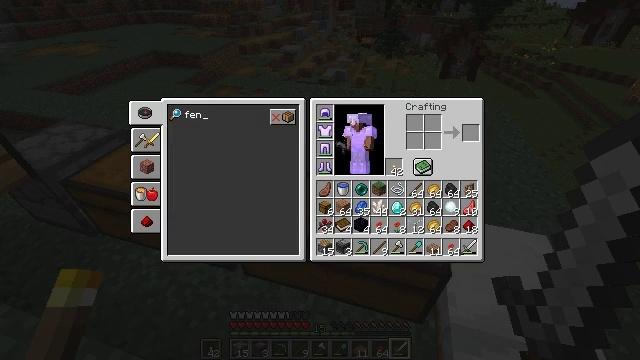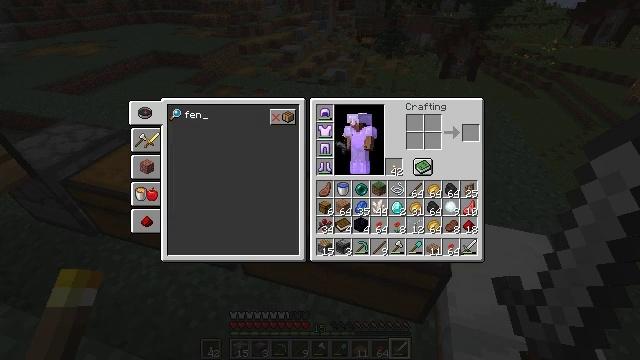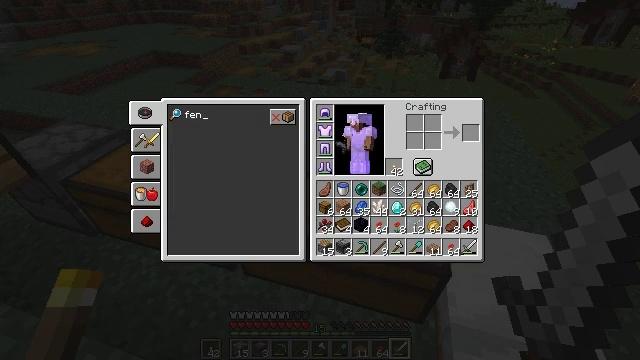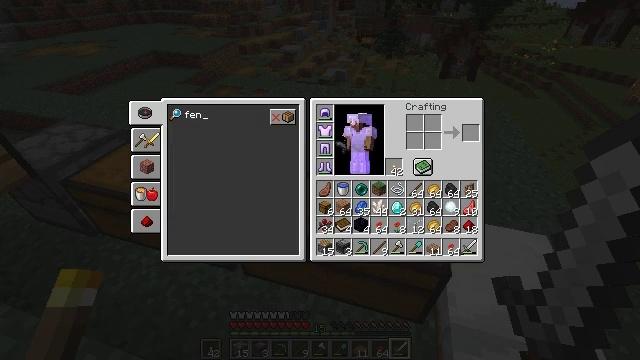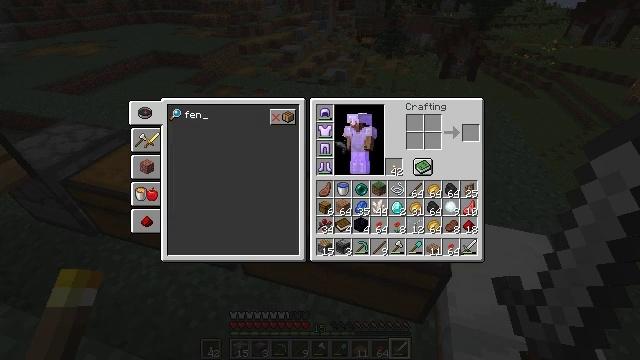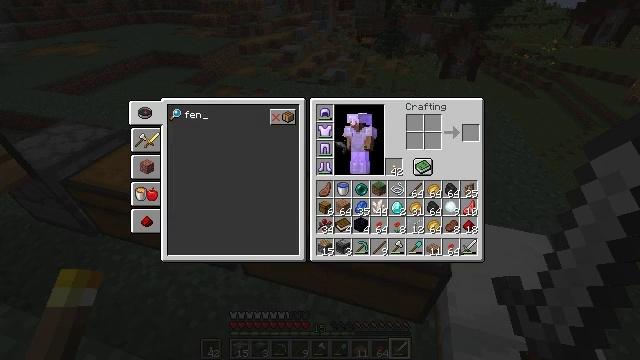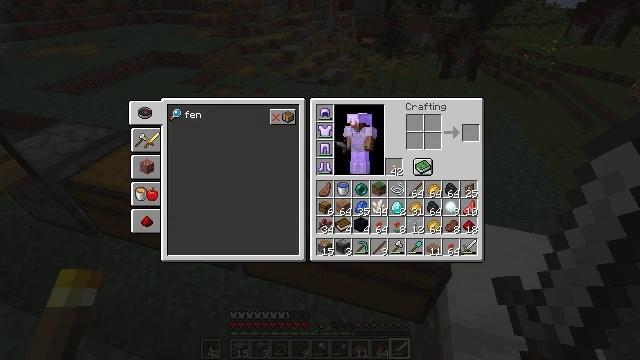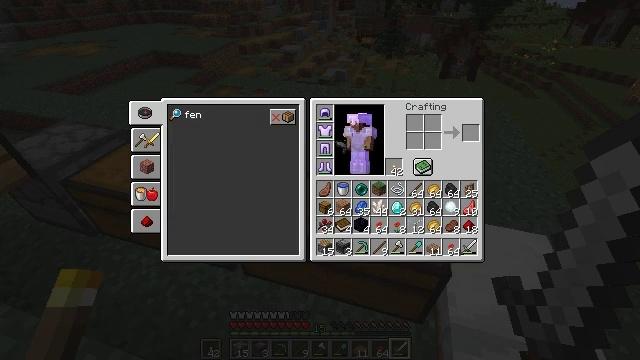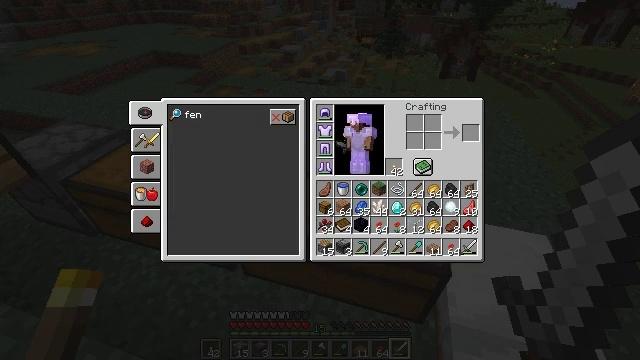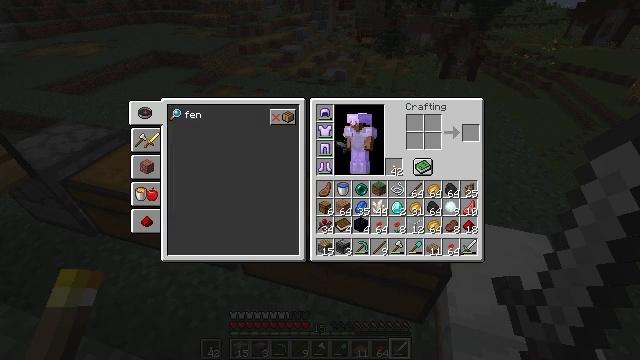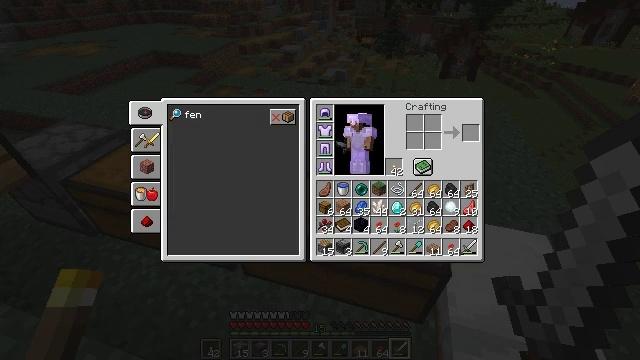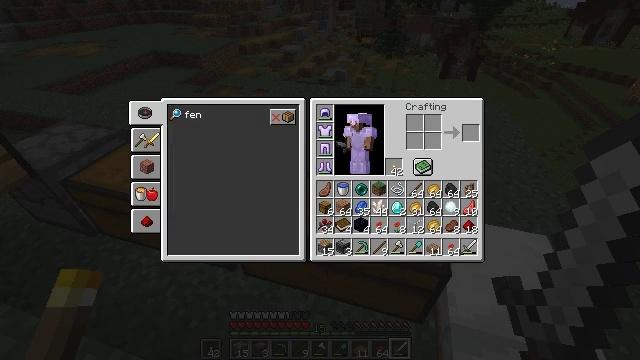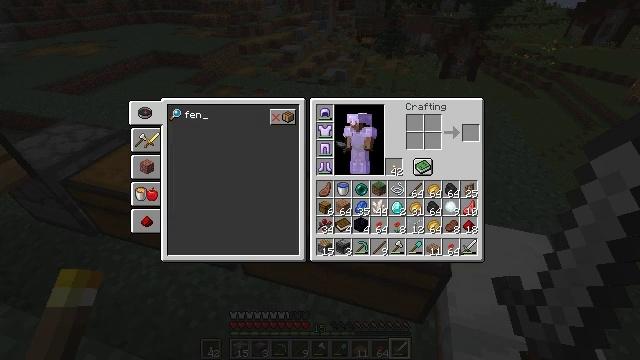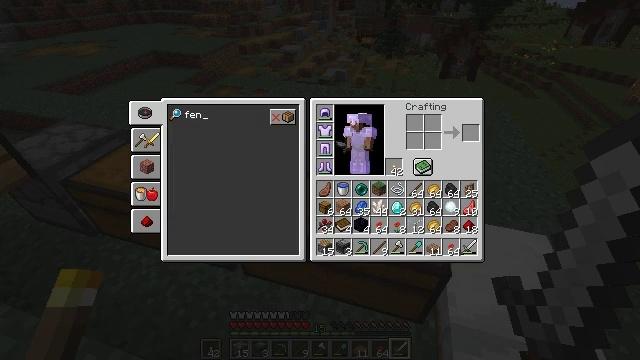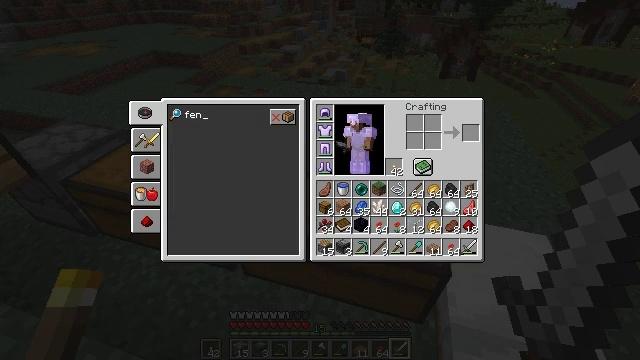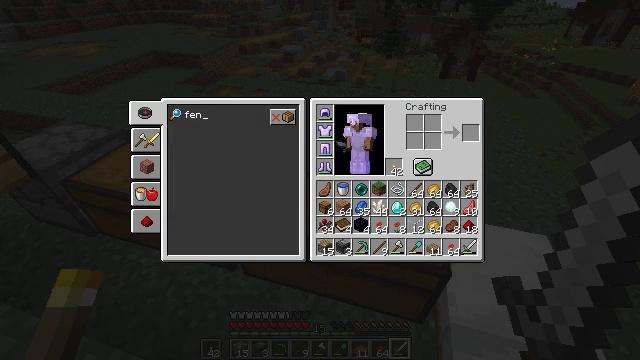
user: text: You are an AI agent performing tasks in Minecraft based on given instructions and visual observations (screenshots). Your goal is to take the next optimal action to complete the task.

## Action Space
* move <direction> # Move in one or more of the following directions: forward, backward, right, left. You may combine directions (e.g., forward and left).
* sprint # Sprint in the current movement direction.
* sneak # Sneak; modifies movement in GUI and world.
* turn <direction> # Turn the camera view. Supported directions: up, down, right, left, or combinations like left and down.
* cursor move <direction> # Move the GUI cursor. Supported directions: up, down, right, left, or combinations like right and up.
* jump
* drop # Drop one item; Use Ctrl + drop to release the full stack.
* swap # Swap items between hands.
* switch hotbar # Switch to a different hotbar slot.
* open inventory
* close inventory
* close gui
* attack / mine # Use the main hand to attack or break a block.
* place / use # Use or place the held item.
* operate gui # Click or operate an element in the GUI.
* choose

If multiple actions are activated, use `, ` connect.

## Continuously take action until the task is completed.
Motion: motion action
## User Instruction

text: Craft a jungle fence.
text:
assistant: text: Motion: no_op
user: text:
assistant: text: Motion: no_op
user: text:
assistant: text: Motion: no_op
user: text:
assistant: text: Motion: no_op
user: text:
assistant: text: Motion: no_op
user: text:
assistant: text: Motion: no_op
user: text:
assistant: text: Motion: no_op
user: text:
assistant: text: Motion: no_op
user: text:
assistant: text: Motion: no_op
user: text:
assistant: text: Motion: no_op
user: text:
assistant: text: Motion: no_op
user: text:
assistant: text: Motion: no_op
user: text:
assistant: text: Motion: no_op
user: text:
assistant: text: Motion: no_op
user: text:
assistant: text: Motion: no_op
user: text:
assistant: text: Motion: no_op
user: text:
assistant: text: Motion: no_op
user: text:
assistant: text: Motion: no_op
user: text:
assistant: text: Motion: no_op
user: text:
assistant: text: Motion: no_op
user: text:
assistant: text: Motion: no_op
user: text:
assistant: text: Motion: close gui
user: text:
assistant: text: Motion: no_op
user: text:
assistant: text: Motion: no_op
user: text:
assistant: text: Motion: no_op
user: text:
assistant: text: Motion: no_op
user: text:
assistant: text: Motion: no_op
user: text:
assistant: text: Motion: no_op
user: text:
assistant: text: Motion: turn left and up
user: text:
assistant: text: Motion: turn left and up